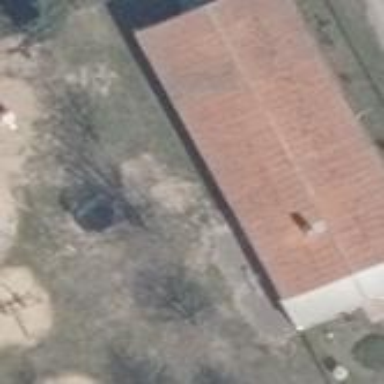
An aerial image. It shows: Kindergarten building.